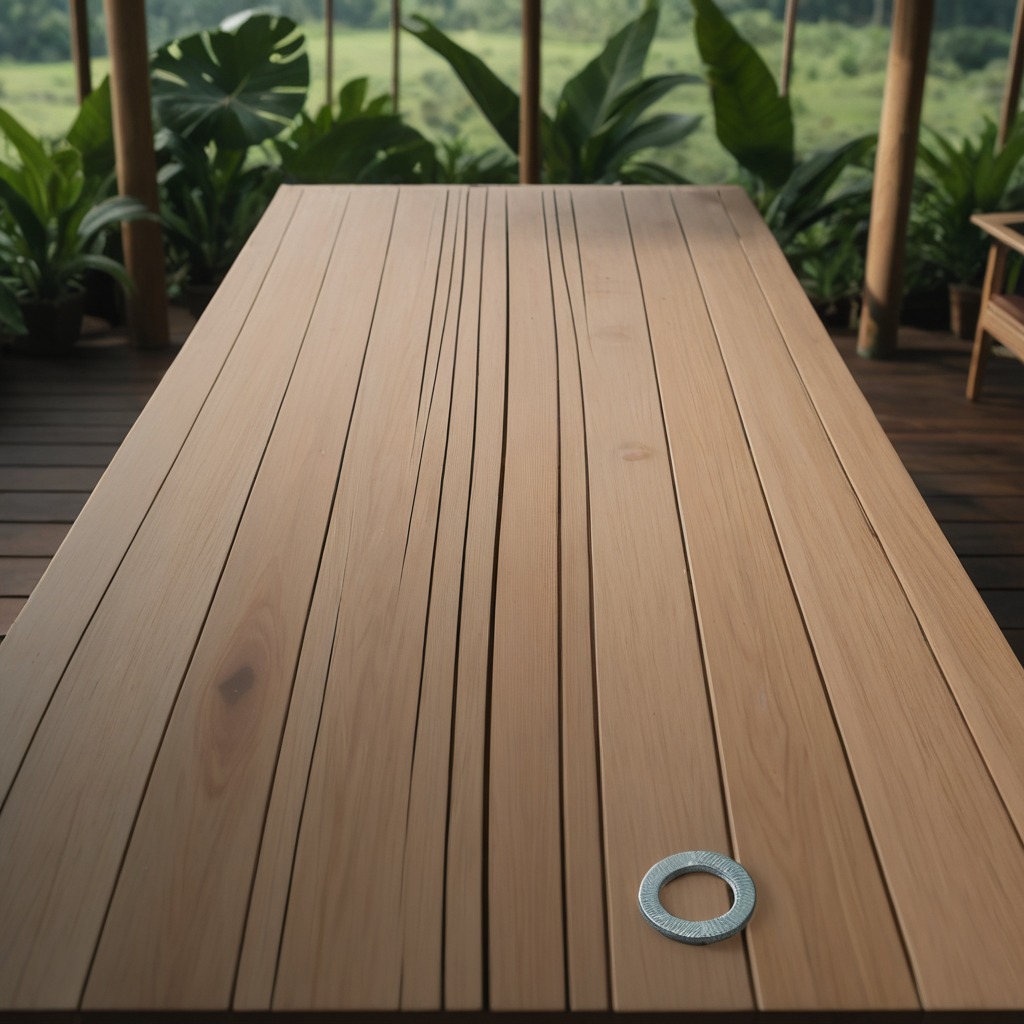
A flat metal washer is lying on a wooden table in a jungle field workshop tent.